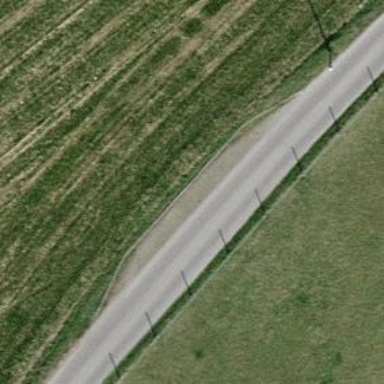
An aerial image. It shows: Passing place on the road.